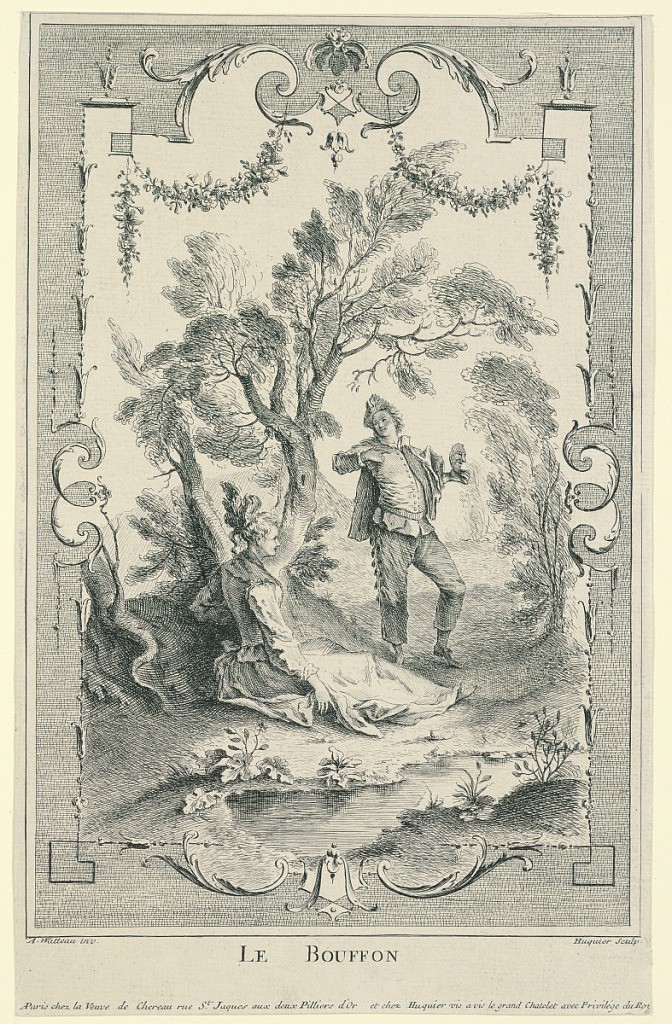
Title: Le Bouffon
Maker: Gabriel Huquier, French, 1695–1772
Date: ca. 1730
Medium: Etching on paper
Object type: Print
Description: Goncourt 245. Dacier - Vuaflart.